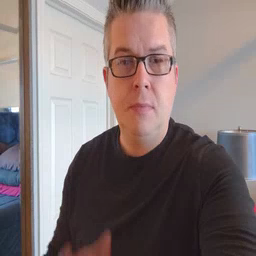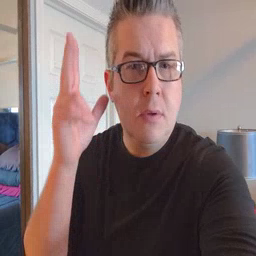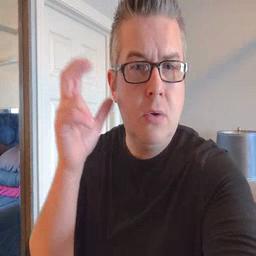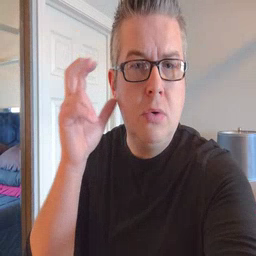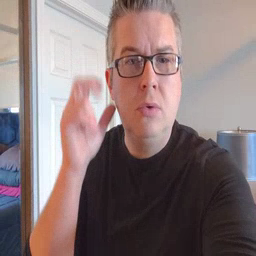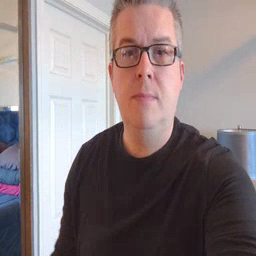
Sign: hear